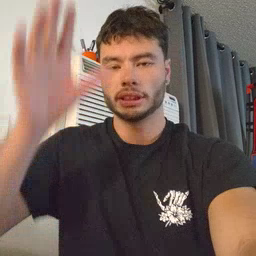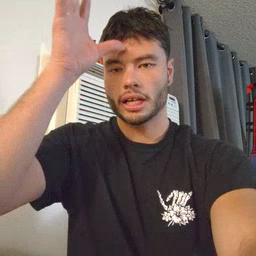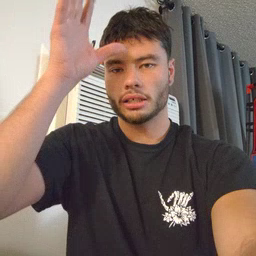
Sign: dad